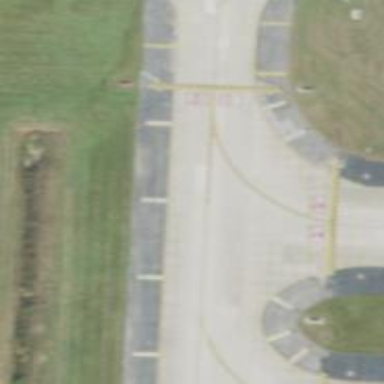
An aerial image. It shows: View of taxiway at the airport.